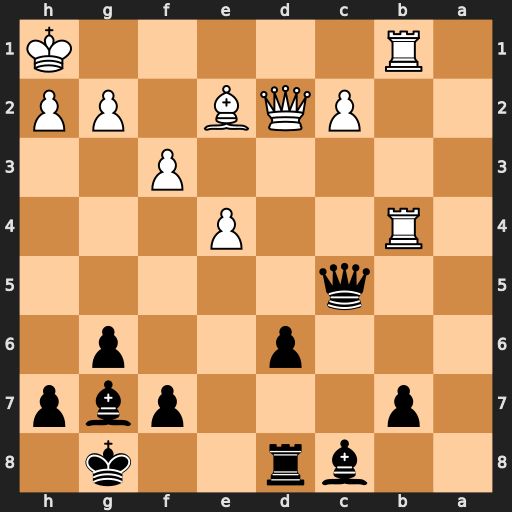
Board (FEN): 2br2k1/1p3pbp/3p2p1/2q5/1R2P3/5P2/2PQB1PP/1R5K
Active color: b
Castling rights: -
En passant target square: -
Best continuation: Bc3 Qd3 Bxb4